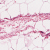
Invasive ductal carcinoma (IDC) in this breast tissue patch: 0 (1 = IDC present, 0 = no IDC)